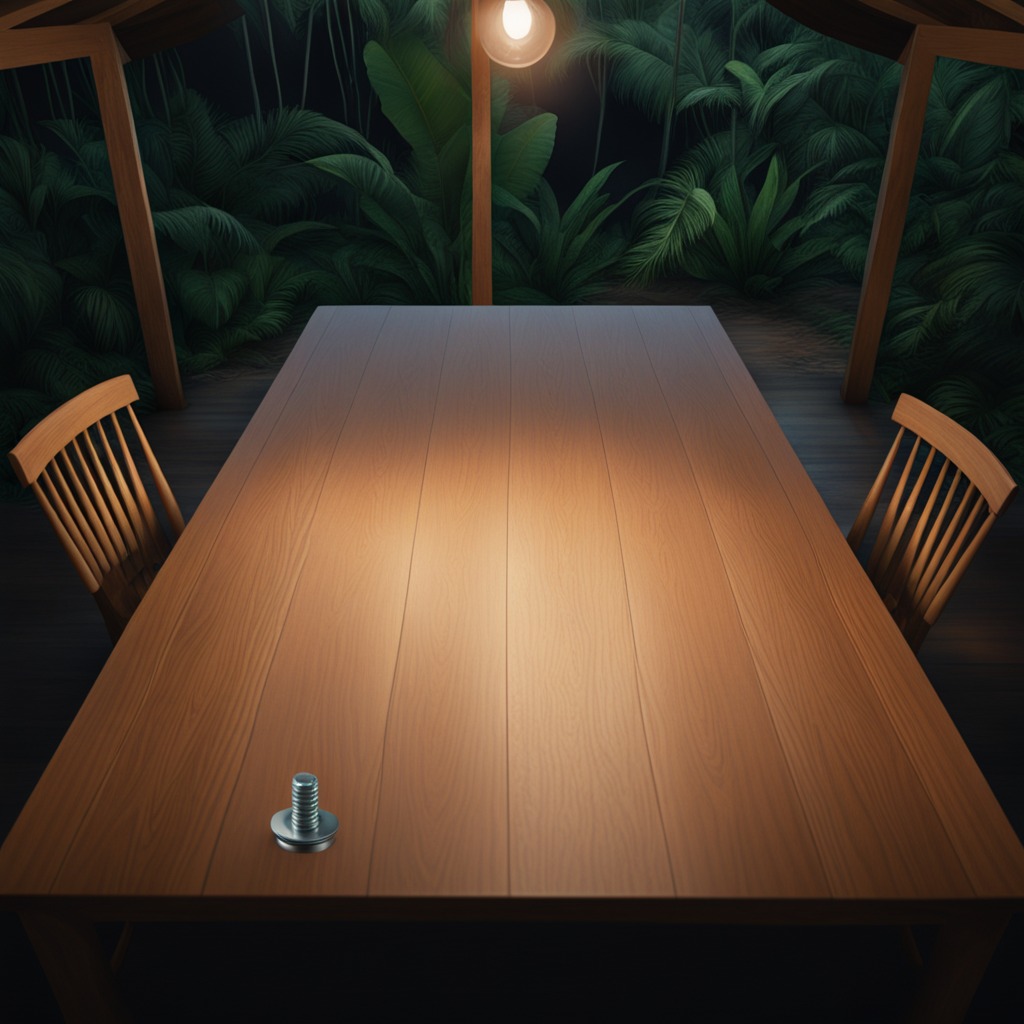
A metal screw is lying on a wooden table inside a jungle field workshop tent at night.